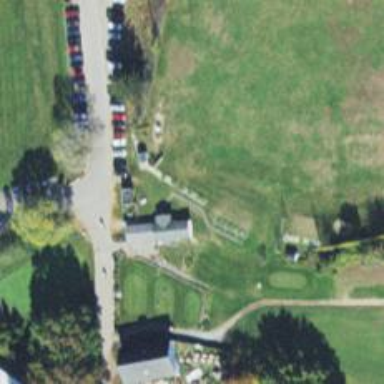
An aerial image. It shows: Golf tee.